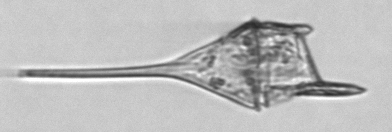
Label: Tripos_lineatus